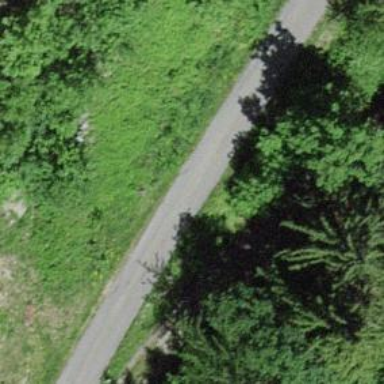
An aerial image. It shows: Unclassified road with asphalt surface.